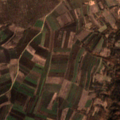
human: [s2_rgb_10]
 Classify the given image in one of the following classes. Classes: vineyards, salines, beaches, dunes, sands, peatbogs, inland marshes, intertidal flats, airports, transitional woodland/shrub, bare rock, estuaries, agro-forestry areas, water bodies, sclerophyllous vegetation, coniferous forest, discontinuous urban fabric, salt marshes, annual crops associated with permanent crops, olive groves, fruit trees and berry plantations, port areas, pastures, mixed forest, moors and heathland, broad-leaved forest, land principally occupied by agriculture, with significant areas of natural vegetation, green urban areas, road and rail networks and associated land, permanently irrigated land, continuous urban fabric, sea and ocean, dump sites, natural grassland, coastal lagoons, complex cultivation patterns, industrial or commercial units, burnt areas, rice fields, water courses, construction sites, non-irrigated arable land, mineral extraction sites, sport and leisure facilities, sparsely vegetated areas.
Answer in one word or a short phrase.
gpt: non-irrigated arable land, fruit trees and berry plantations, complex cultivation patterns, land principally occupied by agriculture, with significant areas of natural vegetation, broad-leaved forest